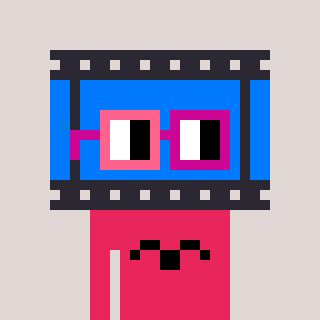
a pixel art character with square pink and red glasses, a film strip-shaped head and a redpinkish-colored body on a warm background